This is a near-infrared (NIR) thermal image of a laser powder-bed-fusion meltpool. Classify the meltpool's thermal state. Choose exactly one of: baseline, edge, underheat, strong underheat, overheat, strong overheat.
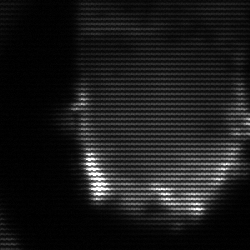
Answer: baseline